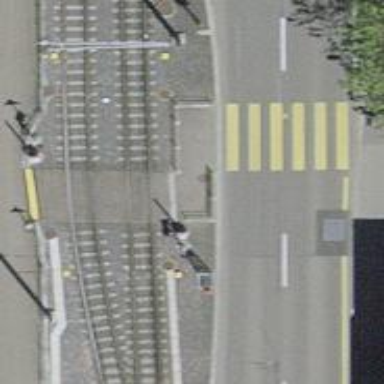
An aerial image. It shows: Crossing for the railway.